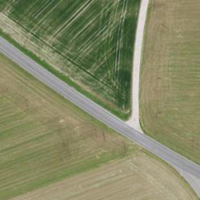
EUNIS habitat code: 52
Species observed at this site:
Milvus milvus